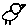
Label: bird